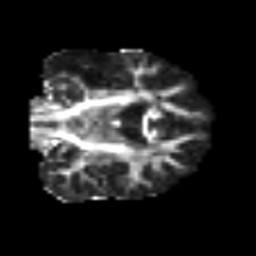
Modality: FA
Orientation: coronal
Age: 63
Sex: male
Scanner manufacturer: siemens
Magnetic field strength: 3 T
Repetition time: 6.1 s
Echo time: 0.101 s